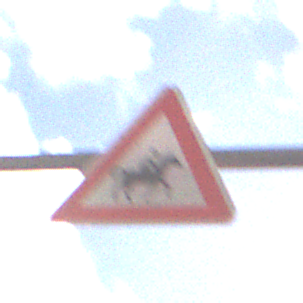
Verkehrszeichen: ReiterLinks
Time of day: MorningAfternoon
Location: Outdoor (Urban)
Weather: PartlyCloudy
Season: NotSpecified
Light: Natural